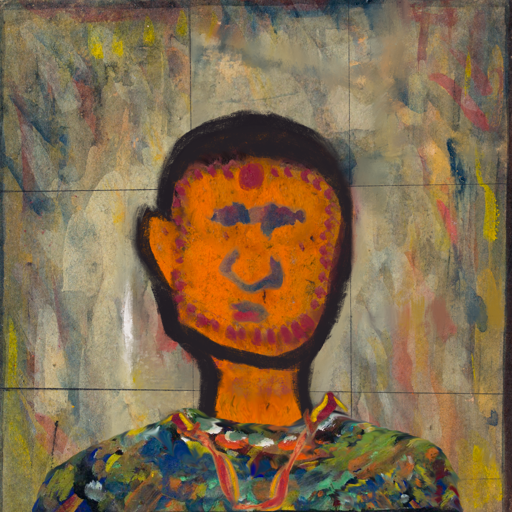
Background: GypsyMother, Head And Neck Front: Doll, Face Front: In_The_Sun, Bust: An_Impression, Hair Front: Blank, Head Accessory: Blank, Second Necklace: Gypsy_Mother_1, Necklace: Blank, Baby: Blank